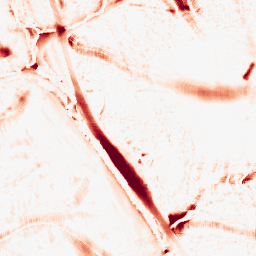
Category: morphological
Decomposition family: morphological_ellipse
Decomposition parameters: operation: opening
width: 30
height: 30
Upsampling method: sinc_hamming
Upsampling parameters: scale: 2
kernel_size: 16
Upsampling scale: 2